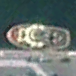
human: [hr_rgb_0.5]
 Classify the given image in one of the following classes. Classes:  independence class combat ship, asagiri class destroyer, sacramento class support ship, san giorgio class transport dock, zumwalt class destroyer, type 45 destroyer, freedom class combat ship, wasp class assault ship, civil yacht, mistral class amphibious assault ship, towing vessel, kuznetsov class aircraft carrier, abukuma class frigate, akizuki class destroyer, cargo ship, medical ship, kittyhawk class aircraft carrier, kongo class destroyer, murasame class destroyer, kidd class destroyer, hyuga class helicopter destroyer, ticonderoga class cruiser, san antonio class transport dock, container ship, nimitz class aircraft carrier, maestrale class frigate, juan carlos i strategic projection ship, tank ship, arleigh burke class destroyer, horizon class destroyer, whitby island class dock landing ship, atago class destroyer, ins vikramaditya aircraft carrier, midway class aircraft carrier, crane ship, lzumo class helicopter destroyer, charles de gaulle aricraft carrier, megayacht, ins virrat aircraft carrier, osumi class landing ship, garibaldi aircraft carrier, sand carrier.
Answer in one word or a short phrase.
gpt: Towing vessel